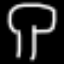
Label: mushroom